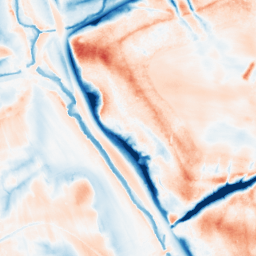
Category: classical
Decomposition family: gaussian
Decomposition parameters: sigma: 10
Upsampling method: sinc_hamming
Upsampling parameters: scale: 2
kernel_size: 4
Upsampling scale: 2